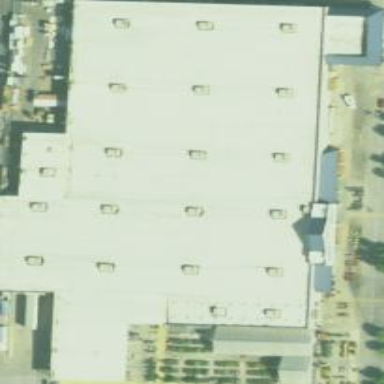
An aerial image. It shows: Retail building.